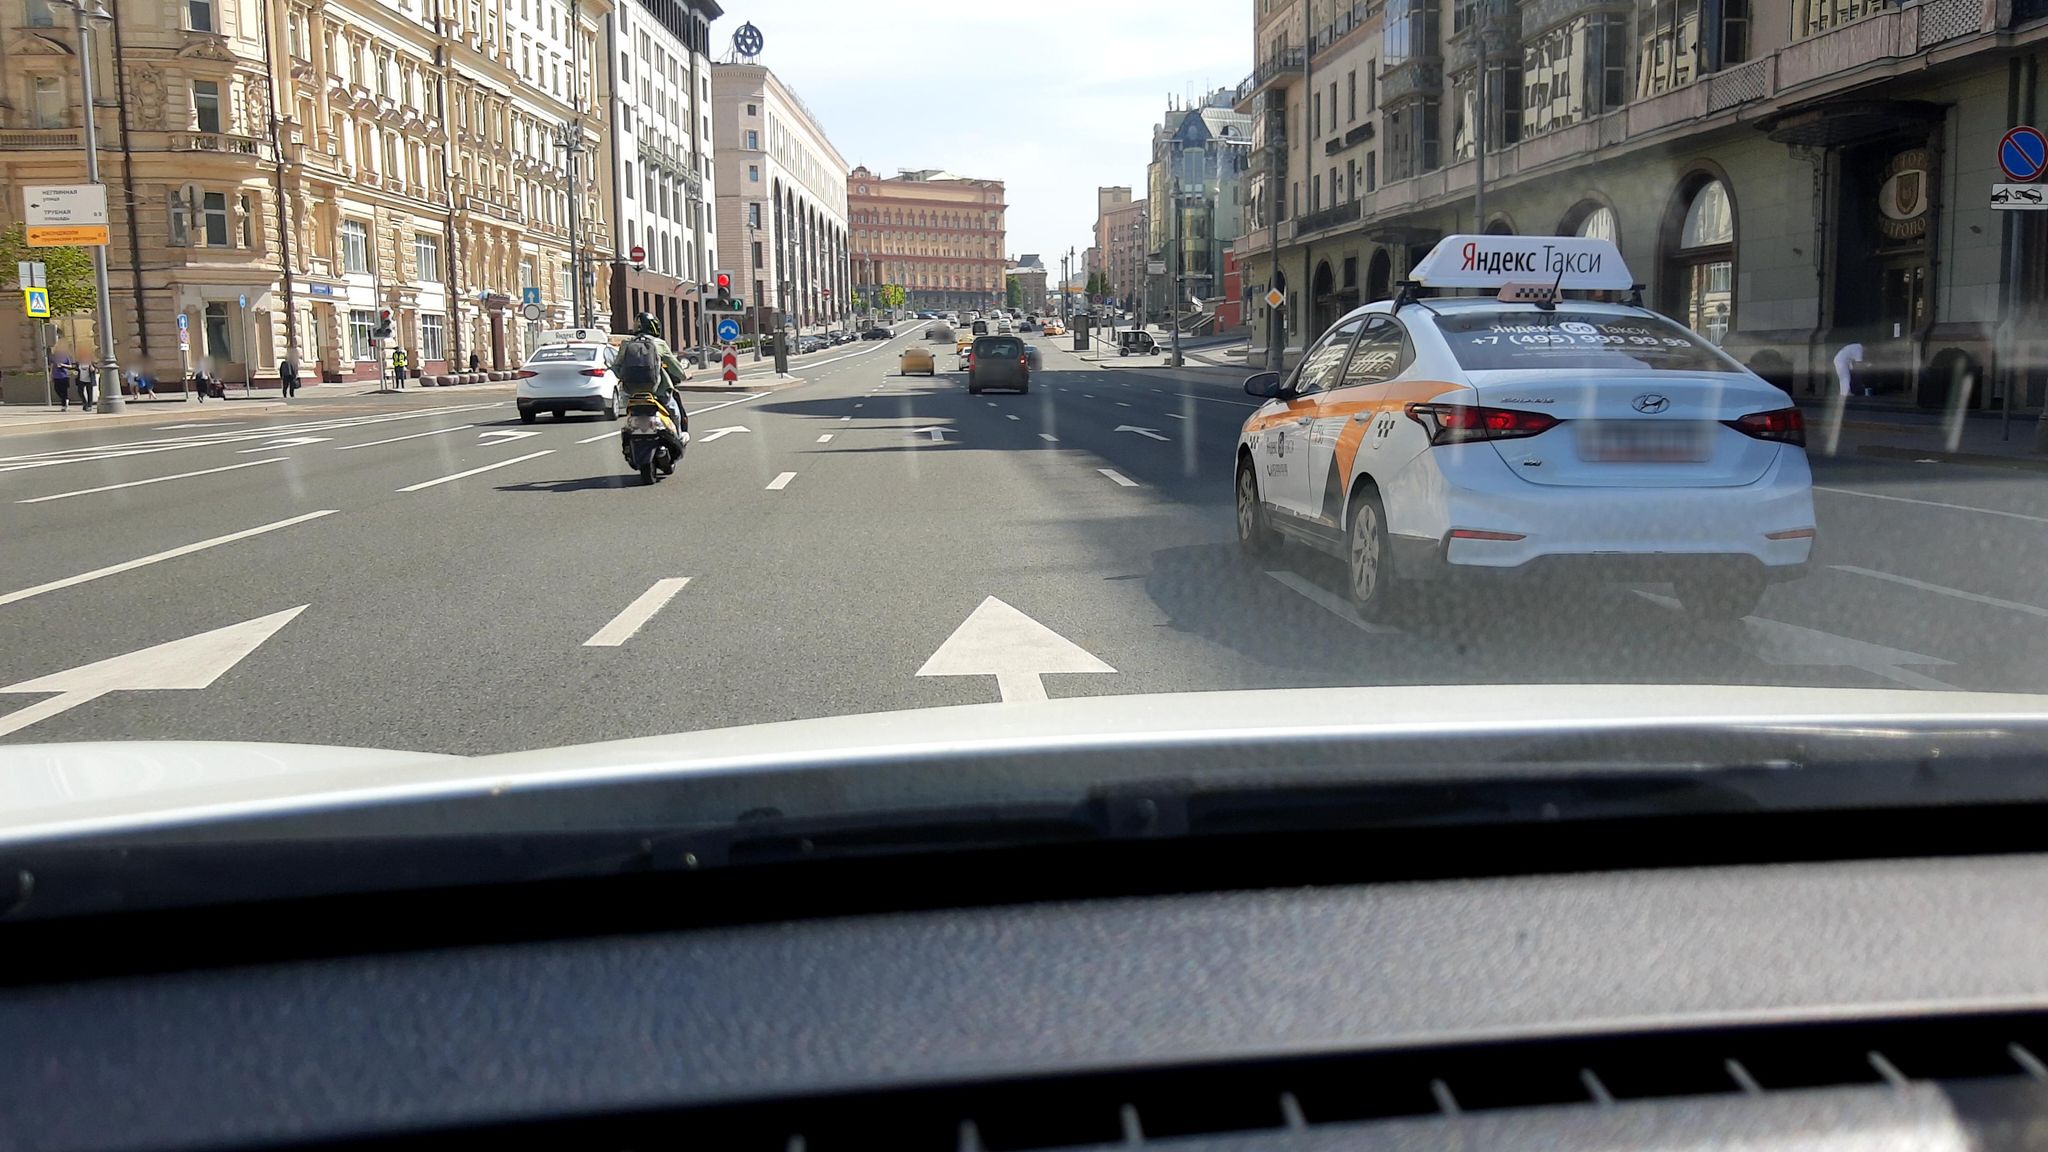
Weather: clear
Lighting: day
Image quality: good
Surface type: driving surface
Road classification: primary
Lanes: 7
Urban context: urban centre
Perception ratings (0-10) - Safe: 5.84, Lively: 8.72, Beautiful: 3.44, Boring: 0.3, Depressing: 1.8, Wealthy: 4.18